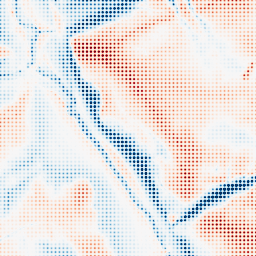
Category: trend_removal
Decomposition family: local_polynomial
Decomposition parameters: window_size: 51
degree: 2
Upsampling method: sinc_hamming
Upsampling parameters: scale: 8
kernel_size: 4
Upsampling scale: 8